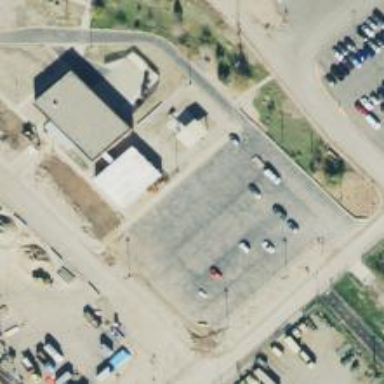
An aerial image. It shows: Parking space.